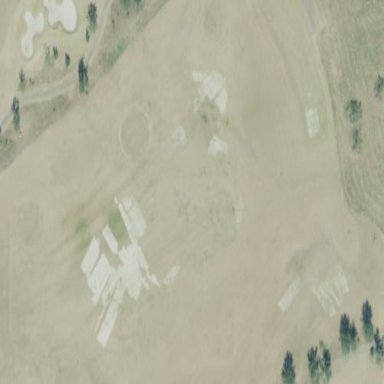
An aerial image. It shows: Driving range for golf surrounded by lush green grass.